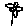
Label: flower